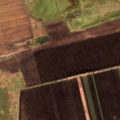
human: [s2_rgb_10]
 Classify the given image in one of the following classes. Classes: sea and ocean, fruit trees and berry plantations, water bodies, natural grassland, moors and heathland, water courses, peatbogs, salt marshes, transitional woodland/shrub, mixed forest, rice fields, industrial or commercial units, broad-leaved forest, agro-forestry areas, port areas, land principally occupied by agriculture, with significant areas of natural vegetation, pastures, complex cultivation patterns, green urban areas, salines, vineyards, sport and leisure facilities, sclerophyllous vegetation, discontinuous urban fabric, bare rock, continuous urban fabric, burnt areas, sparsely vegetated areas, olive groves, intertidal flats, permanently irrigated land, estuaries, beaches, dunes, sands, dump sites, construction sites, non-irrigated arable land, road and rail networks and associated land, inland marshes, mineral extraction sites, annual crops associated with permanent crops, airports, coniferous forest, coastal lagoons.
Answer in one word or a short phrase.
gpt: non-irrigated arable land, pastures